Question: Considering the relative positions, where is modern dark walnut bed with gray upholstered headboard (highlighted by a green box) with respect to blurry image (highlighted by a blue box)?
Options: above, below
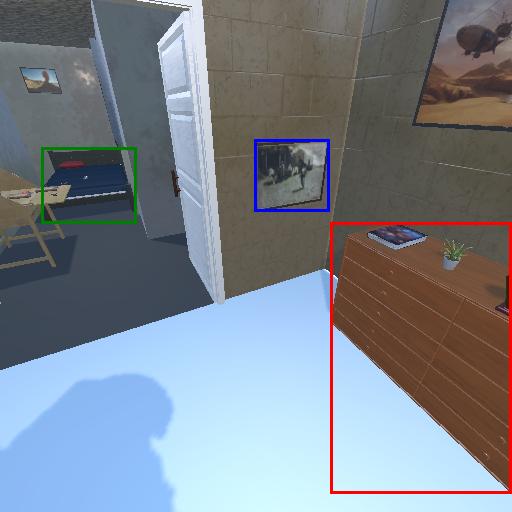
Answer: above